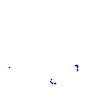
Particle: kaon